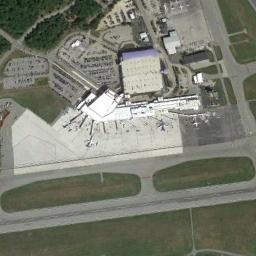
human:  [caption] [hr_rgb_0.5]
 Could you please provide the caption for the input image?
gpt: Most of the airport's buildings have white roofs .

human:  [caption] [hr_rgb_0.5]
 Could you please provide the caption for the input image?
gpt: Several runways and buildings are scattered in the airport while every plane is on their own position .

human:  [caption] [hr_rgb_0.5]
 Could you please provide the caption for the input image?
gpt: An airport with some runways and a complicated terminal on the lawn and some parking lots beside .

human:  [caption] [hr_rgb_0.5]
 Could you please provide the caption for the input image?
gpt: There are several planes on the tarmac with two runways next to grass .

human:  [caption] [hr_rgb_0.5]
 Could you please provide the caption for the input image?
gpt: There is a approximately square architecture at the airport .